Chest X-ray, PA view. Patient: 64 years old, sex M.
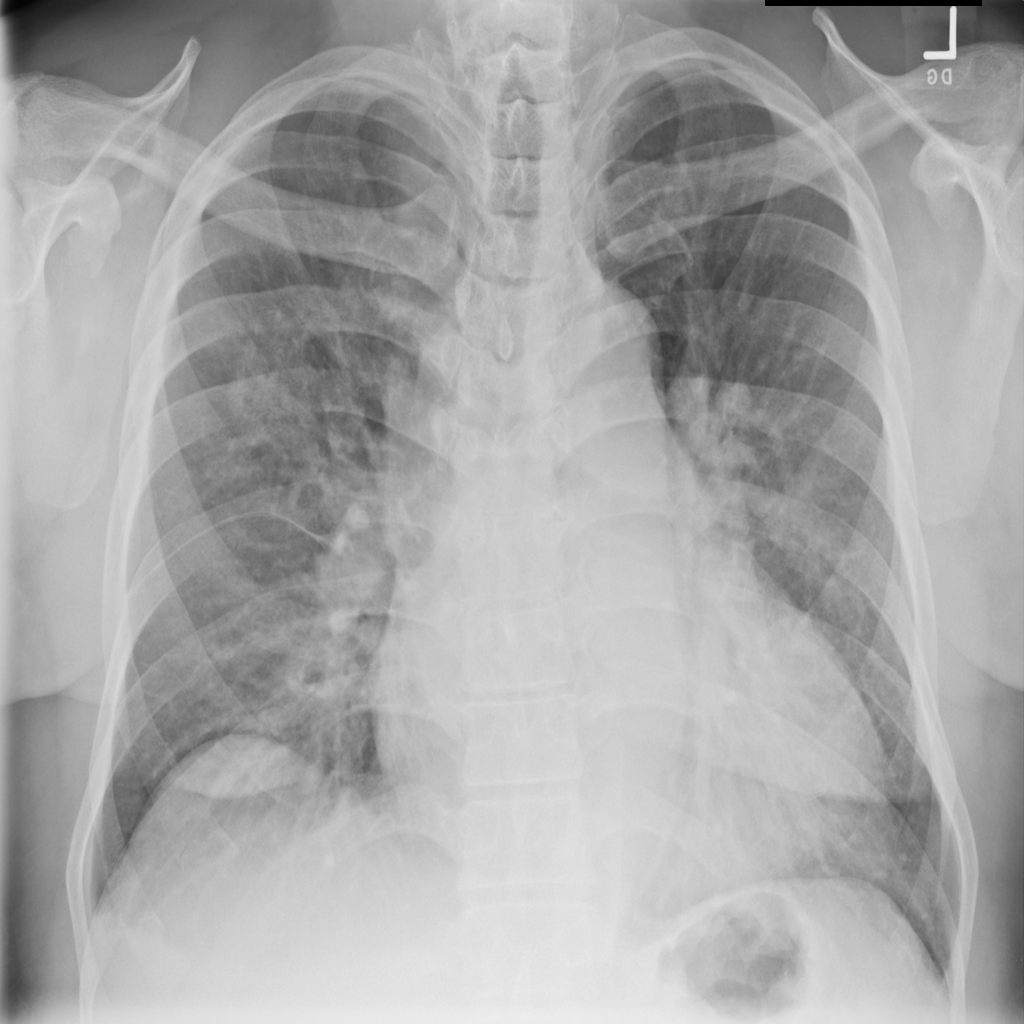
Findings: Infiltration, Pleural_Thickening